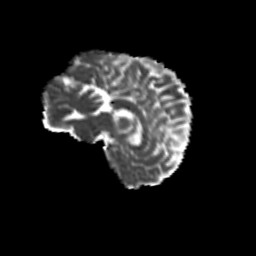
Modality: MD
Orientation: sagittal
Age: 39
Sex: female
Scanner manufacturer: siemens
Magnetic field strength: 3 T
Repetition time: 8.6 s
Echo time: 0.095 s